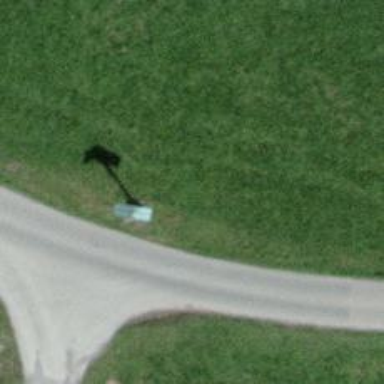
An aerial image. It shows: Historic wayside cross.